Question: I'm working with Doctrine mapping between three entities and some doubts come to me. The entities are 'Natural', 'Legal' and 'Orders' where one 'Natural' can have many 'Orders' and one 'Legal' can have many 'Orders' too. So in 'Natural' entity I have a 'OneToMany' bidirectional relationship to 'Orders' this is the code:
'''
/**
* @ORM\OneToMany(targetEntity="Orders", mappedBy="natural")
*/
protected $orders;
public function __construct()
{
$this->orders = new ArrayCollection();
}
'''
Then at 'Orders' entity I have this:
'''
/**
* @ManyToOne(targetEntity="NaturalPerson", inversedBy="orders")
* @JoinColumn(name="natural_id", referencedColumnName="id")
**/
protected $natural;
'''
Here are my doubts:
- 'Legal''Legal''Orders'- 'Orders''Natural''Legal'- 'Orders''Orders''Legal''Natural''setOrder()''Natural''Legal'
Hope any can help me to understand this and thanks in advance
Here is the DB model I have til now, it can be changed

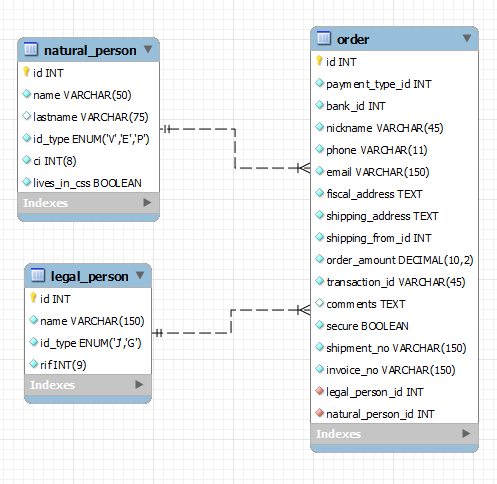
Answer: > Since I have a third entity: Legal should I follow the same procedure in order to make a relationship between Legal and Orders?
YES, it works.
> Is not this a serious inconsistency to leave an empty column as the Orders belongs to a Natural or a Legal but not both of them?
Serious? No! Maybe a small one, but which is simple is also easier to maintain so be KISS.
> How I save the Orders? I should flush and persist the Orders first and then set the object for Legal or Natural so the method setOrder() should be on Natural and Legal right?
Only persistence is required, you can flush all at the end.